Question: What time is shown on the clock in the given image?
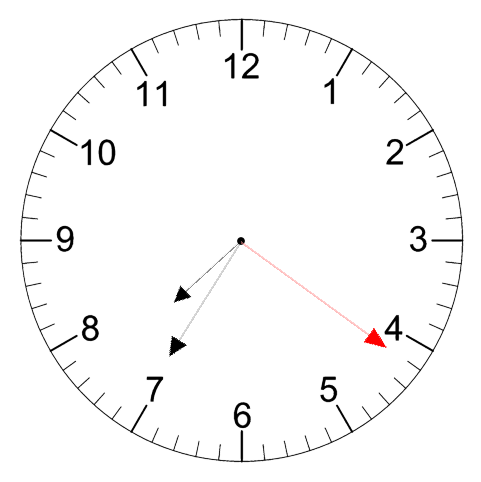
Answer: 07:35:21